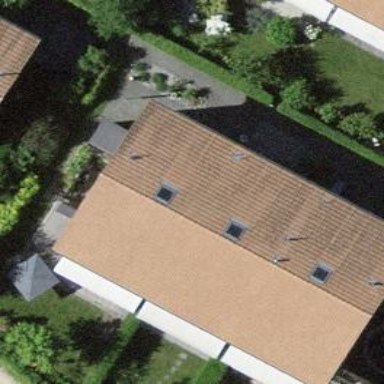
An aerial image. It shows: Terrace-style building with gabled roof.